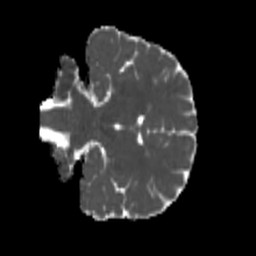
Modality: MD
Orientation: coronal
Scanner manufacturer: siemens
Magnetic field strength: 3 T
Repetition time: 4 s
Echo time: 0.0594 s